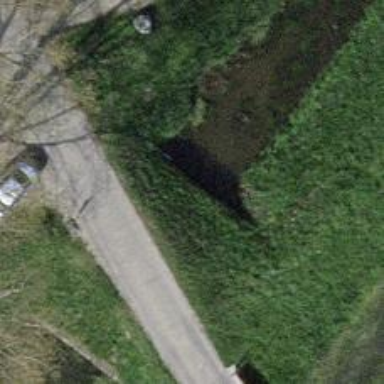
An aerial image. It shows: Culvert underpass for canal.